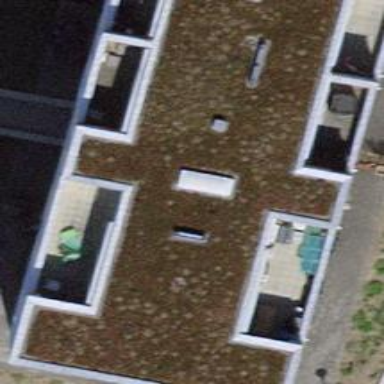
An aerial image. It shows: Light grey apartment building with flat grey roof.